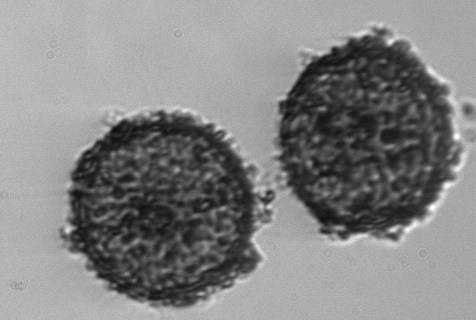
Label: Thalassiosira_TAG_external_detritus